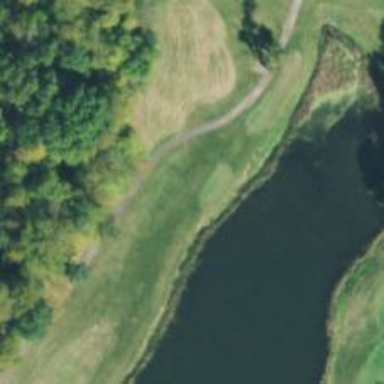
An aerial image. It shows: Golf tee.